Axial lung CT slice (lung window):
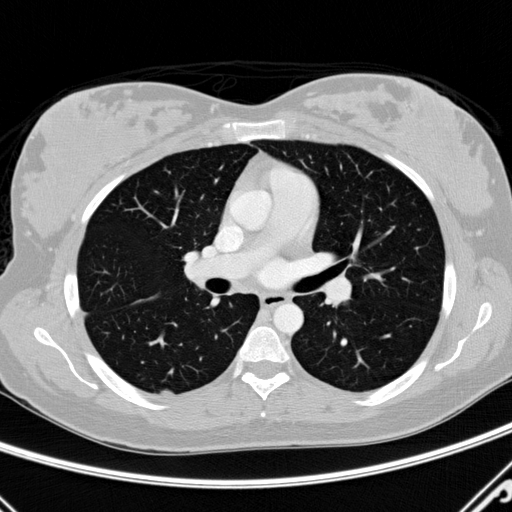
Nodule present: yes
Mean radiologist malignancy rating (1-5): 3